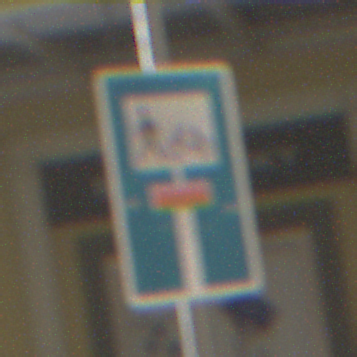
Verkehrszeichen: SackgasseRadverkehrFussgaengerDurchlaessig
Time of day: MorningAfternoon
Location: Outdoor (Urban)
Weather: PartlyCloudy
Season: NotSpecified
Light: Natural